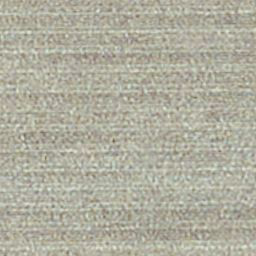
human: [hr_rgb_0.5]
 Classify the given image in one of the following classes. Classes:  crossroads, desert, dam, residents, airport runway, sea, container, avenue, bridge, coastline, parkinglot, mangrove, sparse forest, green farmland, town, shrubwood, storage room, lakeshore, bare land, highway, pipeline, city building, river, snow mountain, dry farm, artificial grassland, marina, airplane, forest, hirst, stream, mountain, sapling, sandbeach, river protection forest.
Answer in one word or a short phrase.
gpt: dry farm